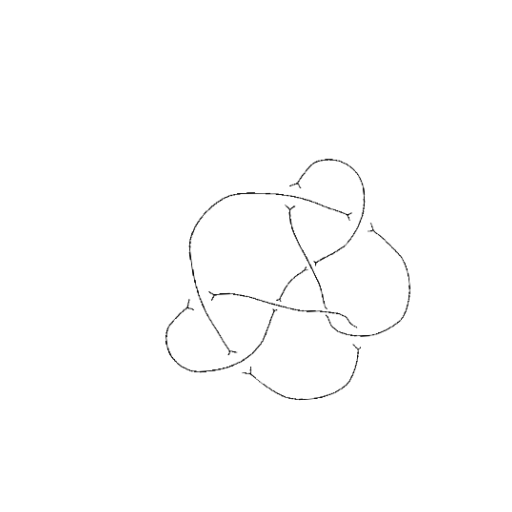
Crossing number: 8